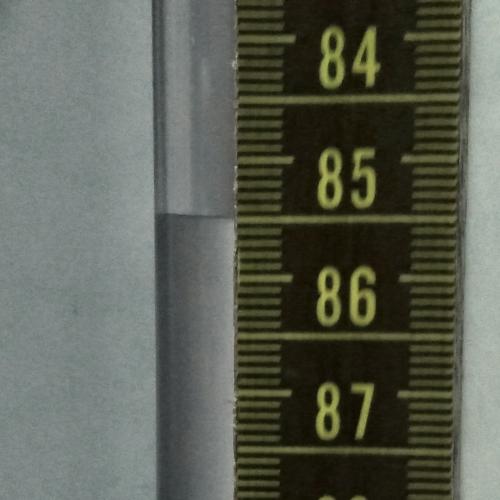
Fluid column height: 85.5 cm